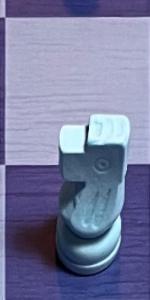
Label: Knight_White